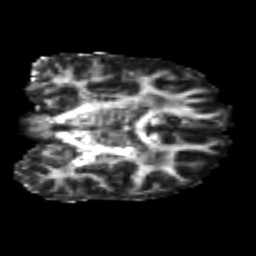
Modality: FA
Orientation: coronal
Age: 22
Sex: male
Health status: healthy
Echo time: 0.074 s